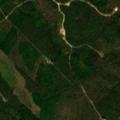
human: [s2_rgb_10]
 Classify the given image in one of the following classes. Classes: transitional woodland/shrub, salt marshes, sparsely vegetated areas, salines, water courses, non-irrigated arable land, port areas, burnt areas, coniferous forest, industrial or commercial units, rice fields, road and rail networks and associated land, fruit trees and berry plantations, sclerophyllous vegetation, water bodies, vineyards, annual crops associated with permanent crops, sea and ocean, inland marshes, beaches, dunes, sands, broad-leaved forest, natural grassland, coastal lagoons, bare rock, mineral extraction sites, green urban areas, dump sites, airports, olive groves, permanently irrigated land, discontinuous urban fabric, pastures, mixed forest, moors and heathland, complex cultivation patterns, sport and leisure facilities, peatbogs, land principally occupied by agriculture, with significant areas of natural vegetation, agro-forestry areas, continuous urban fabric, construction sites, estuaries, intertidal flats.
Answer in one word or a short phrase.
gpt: coniferous forest, mixed forest, transitional woodland/shrub